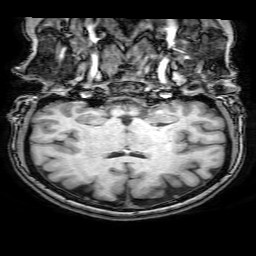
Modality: T1w
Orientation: sagittal
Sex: female
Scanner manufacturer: philips
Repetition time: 0.008099 s
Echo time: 0.0037 s